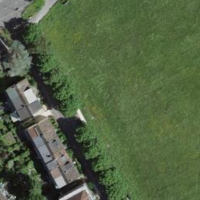
EUNIS habitat code: 25
Species observed at this site:
Ciconia ciconia
Columba palumbus